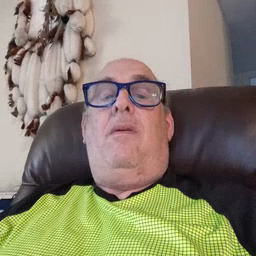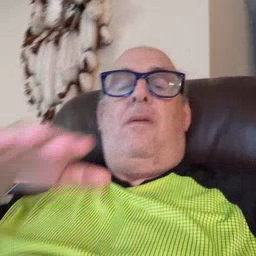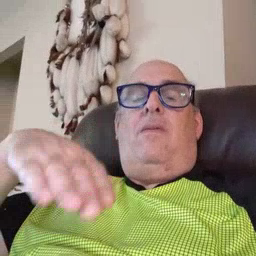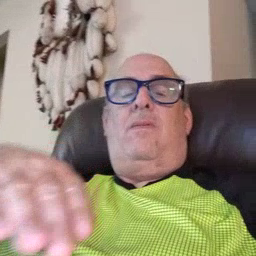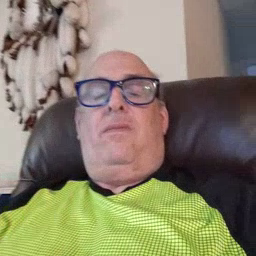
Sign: child